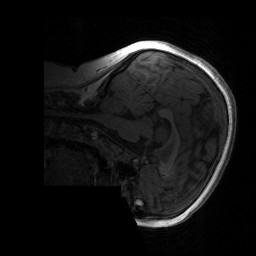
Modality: T1w
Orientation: sagittal
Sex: female
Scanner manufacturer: siemens
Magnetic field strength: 3 T
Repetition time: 1.9 s
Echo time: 0.00243 s